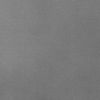
Label: dusty